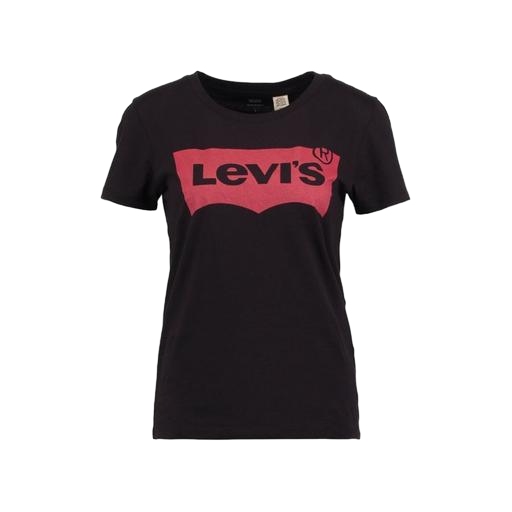
slim crew tee, graphic t-shirt, graphic tee, white background